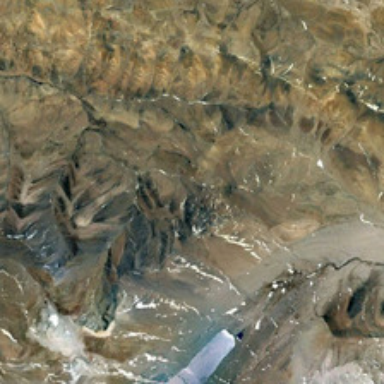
It is a piece of irregular khaki mountain .